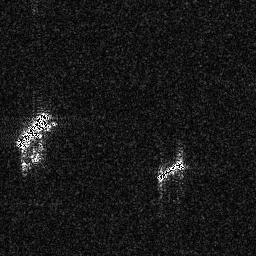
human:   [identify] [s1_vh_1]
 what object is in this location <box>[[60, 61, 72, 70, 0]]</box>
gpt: <ref>1 medium ship at the center</ref>